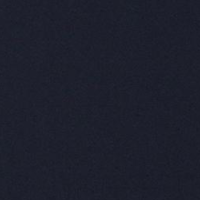
EUNIS habitat code: 14
Species observed at this site:
Ptyonoprogne rupestris